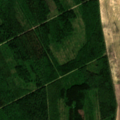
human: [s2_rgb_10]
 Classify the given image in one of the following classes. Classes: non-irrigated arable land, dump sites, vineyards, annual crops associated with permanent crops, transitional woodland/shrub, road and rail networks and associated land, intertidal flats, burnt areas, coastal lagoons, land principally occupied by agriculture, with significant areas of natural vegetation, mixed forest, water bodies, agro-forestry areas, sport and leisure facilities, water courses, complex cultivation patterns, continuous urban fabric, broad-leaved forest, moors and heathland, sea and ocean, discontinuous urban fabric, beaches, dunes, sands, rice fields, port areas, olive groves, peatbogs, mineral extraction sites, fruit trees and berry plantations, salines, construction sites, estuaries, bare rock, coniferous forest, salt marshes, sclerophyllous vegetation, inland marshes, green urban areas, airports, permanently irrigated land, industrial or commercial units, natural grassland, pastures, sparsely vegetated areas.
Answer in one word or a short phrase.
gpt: non-irrigated arable land, broad-leaved forest, mixed forest